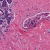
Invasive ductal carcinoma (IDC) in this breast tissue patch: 0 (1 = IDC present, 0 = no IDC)